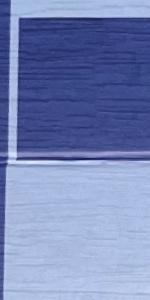
Label: Empty